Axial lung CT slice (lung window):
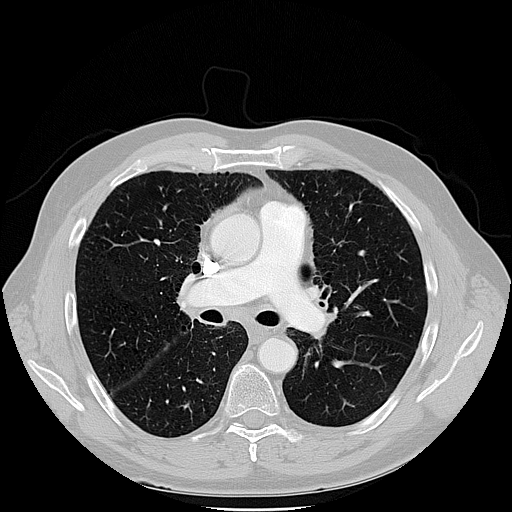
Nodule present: no